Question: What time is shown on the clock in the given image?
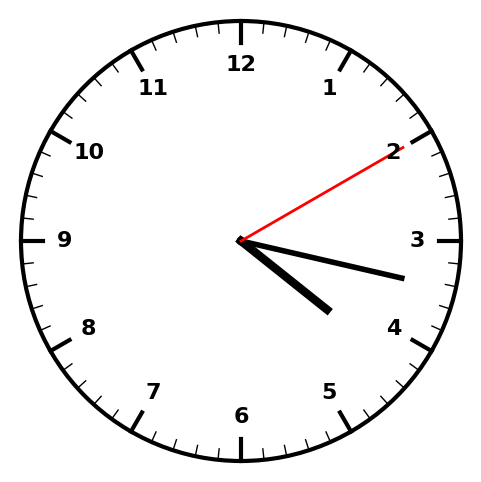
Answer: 04:17:10